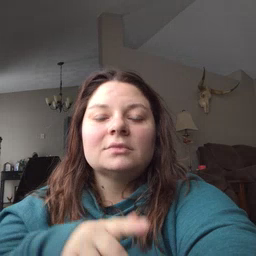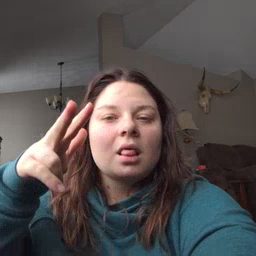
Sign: helicopter